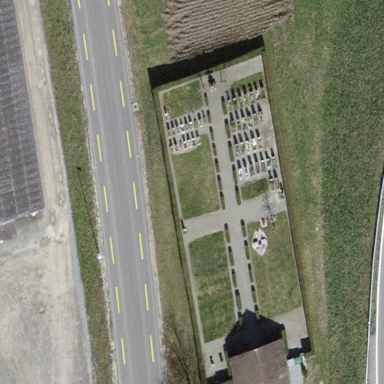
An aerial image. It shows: Cemetery.